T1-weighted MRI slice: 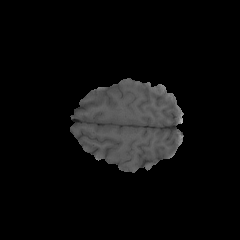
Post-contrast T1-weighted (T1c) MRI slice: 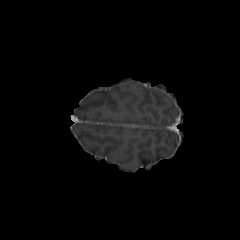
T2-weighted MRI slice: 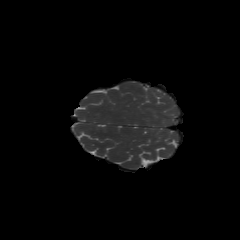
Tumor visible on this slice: no